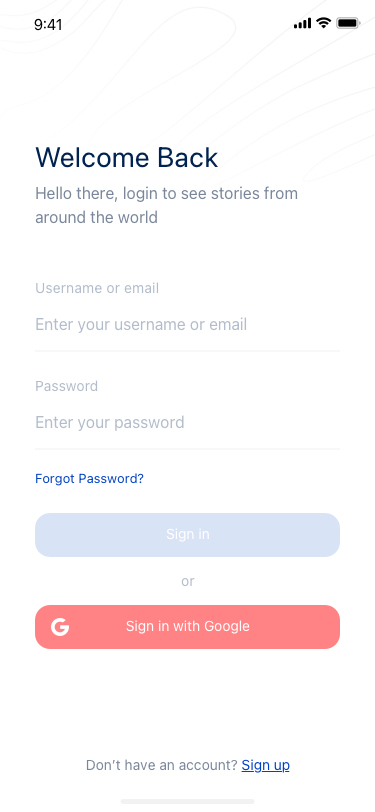
Text in this UI design:
Welcome Back
Hello there, login to see stories from around the world
Enter your username or email
Username or email
Enter your password
Password
Forgot Password?
Sign in
or
Sign in with Google
Don’t have an account? Sign up